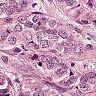
Metastatic tissue present: yes